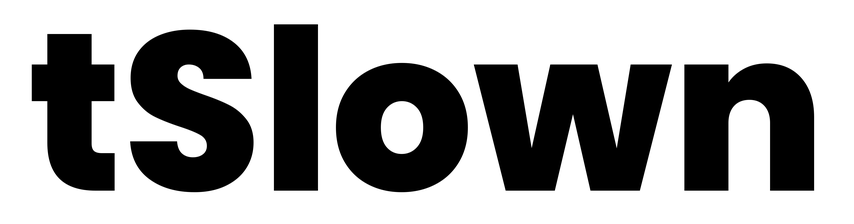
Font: Poppins-ExtraBold